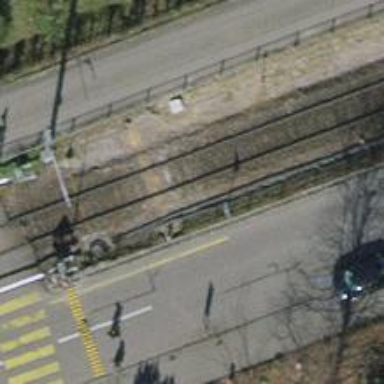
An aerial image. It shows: Solitary milestone along the railway.